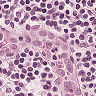
Metastatic tissue present: no